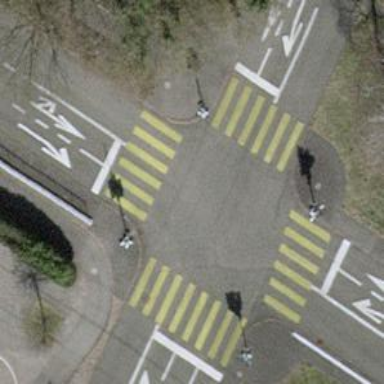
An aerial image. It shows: Road with traffic signals.